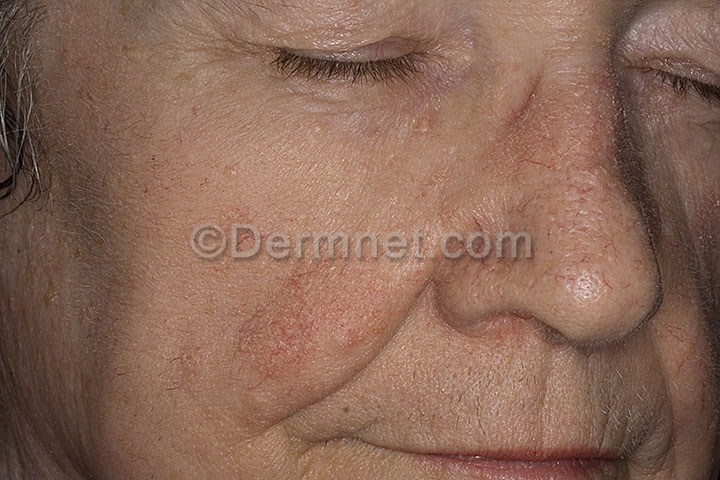
Disease: Psoriasis pictures Lichen Planus and related diseases